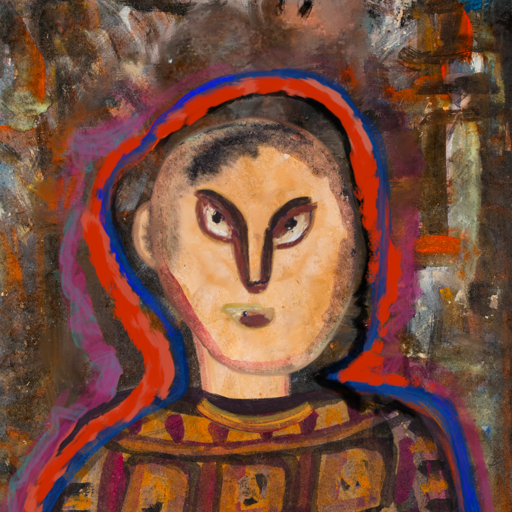
Background: GypsyQueen, Head And Neck Front: Childish, Face Front: After_Raid, Bust: Doll, Hair Front: Experience, Head Accessory: Blank, Second Necklace: Blank, Necklace: Mother_And_Son_Son, Baby: Blank